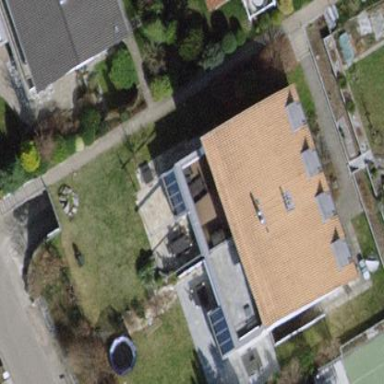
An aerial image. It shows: Terrace building.